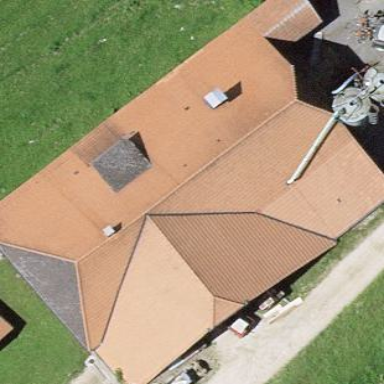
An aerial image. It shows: Farm building.